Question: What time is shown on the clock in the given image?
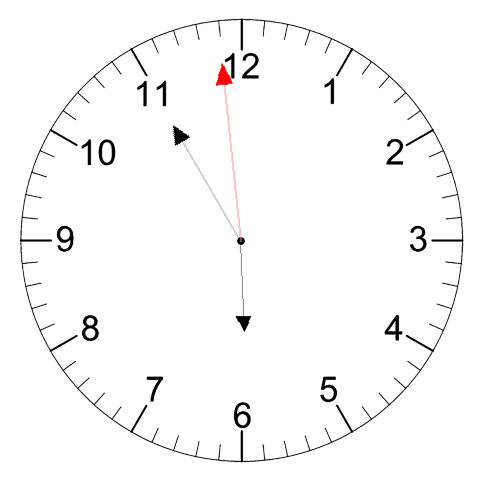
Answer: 05:54:59